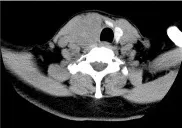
Ultrasonography on day X reveals a hypoechoic lesion with ill-defined margins and irregular form, appearing avascular and heterogeneous (a).
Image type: radiology (ct)